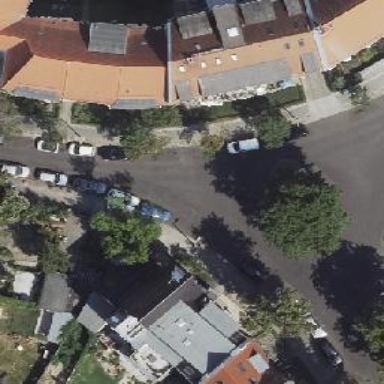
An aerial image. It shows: Residential road with asphalt surface and parallel parking lanes on both sides. The sidewalk on the right has sett surface.